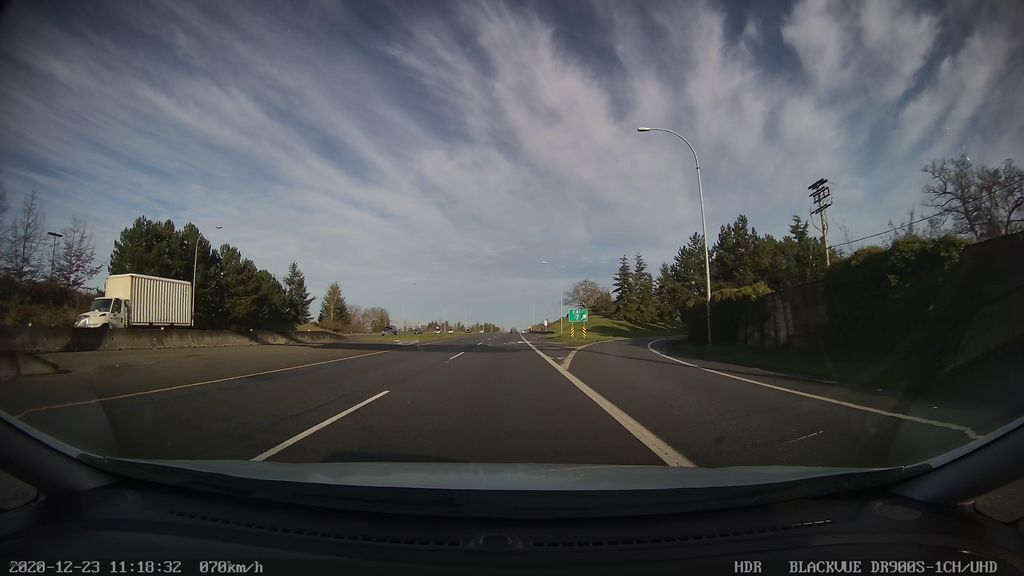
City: victoria